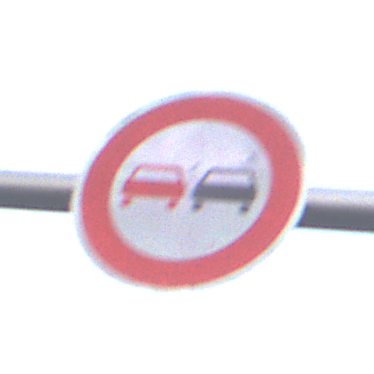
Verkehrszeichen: Ueberholverbot
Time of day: SunriseSunset
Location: Outdoor (Nature)
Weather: PartlyCloudy
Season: NotSpecified
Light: Natural